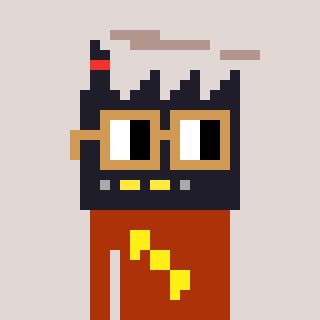
a pixel art character with square brown glasses, a factory-shaped head and a hotbrown-colored body on a warm background